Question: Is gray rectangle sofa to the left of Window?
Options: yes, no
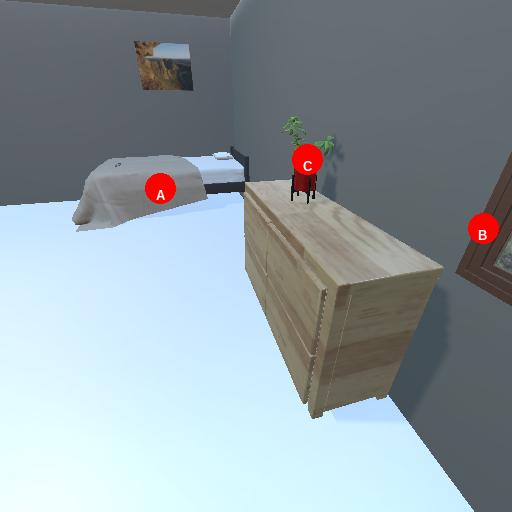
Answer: yes